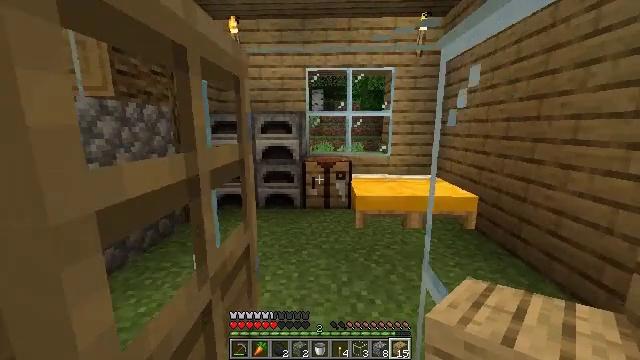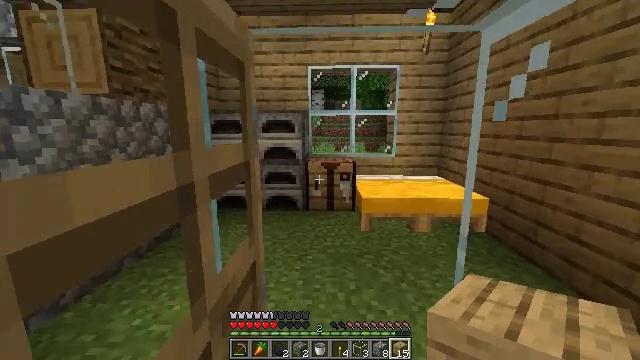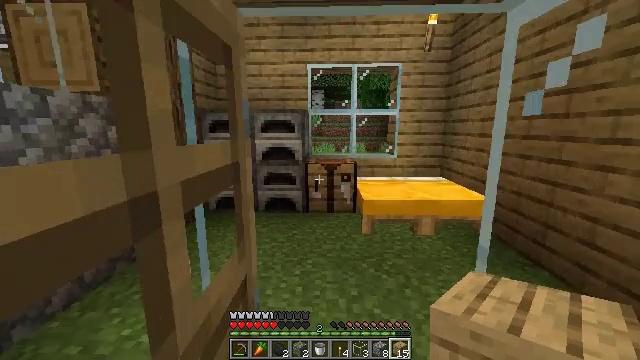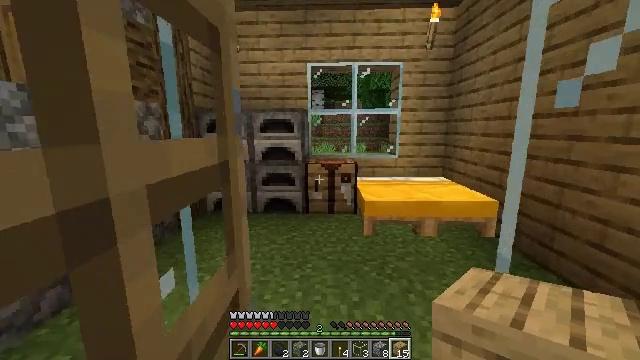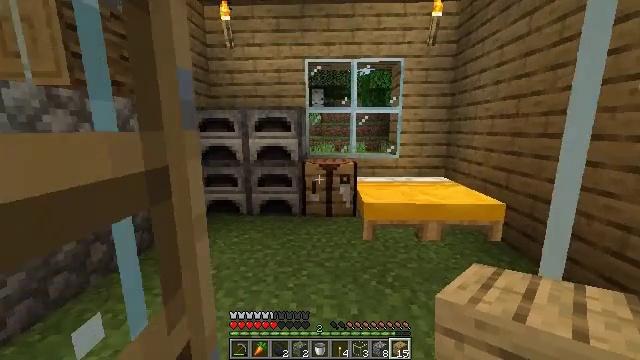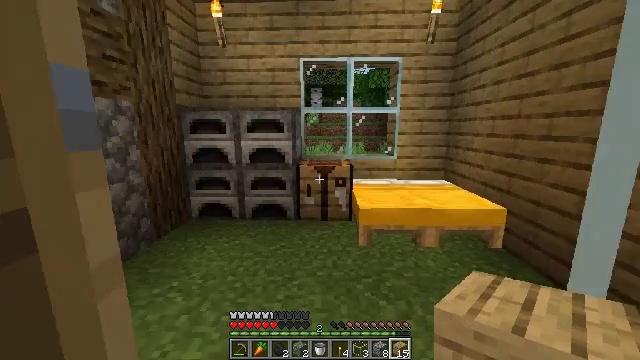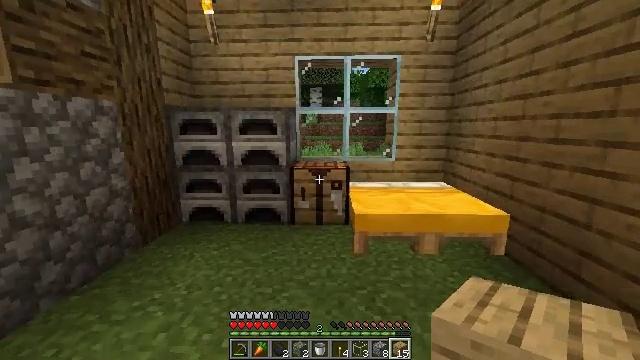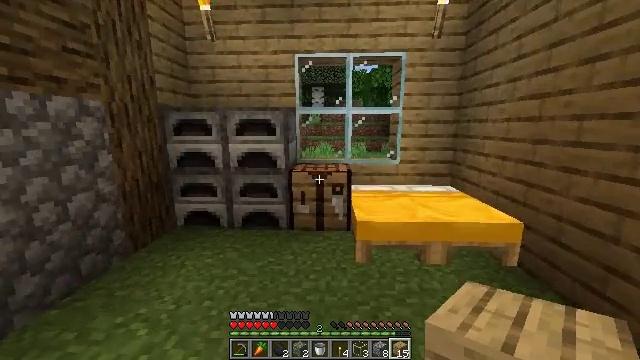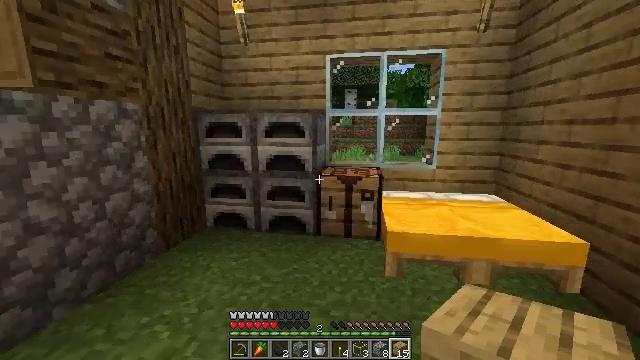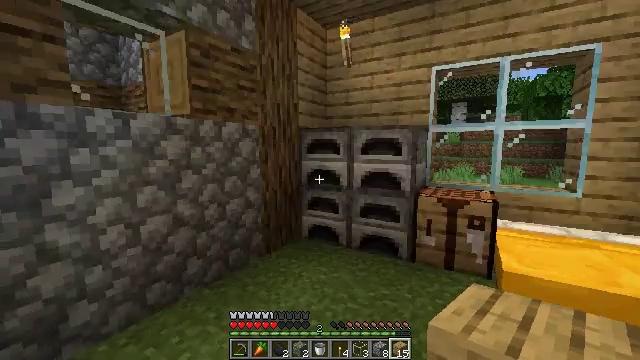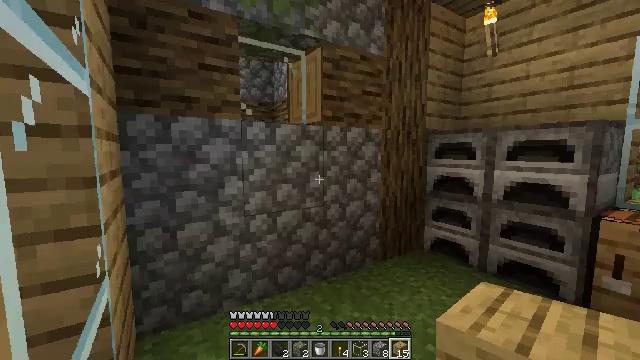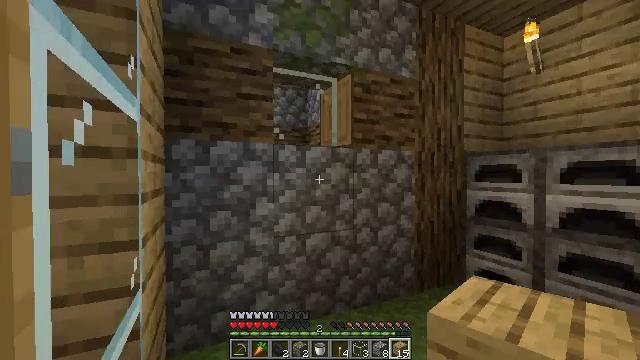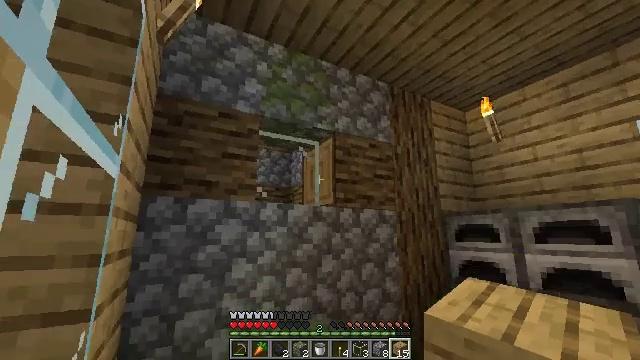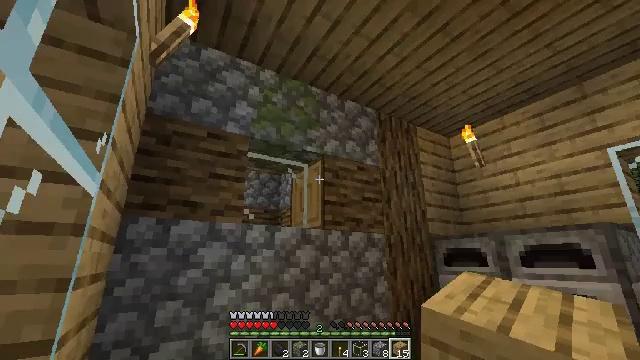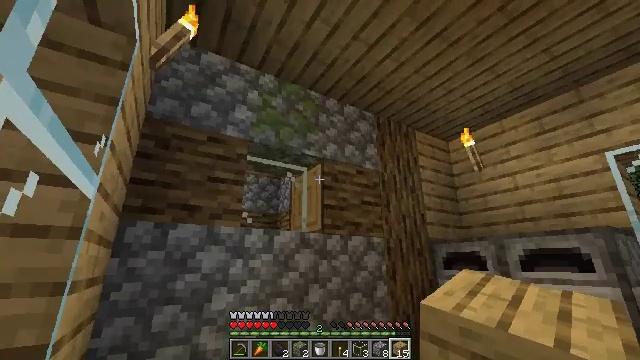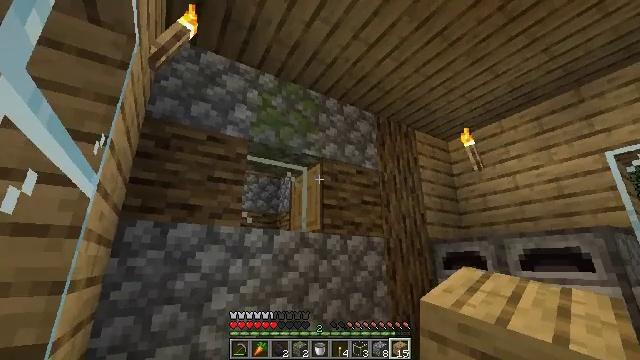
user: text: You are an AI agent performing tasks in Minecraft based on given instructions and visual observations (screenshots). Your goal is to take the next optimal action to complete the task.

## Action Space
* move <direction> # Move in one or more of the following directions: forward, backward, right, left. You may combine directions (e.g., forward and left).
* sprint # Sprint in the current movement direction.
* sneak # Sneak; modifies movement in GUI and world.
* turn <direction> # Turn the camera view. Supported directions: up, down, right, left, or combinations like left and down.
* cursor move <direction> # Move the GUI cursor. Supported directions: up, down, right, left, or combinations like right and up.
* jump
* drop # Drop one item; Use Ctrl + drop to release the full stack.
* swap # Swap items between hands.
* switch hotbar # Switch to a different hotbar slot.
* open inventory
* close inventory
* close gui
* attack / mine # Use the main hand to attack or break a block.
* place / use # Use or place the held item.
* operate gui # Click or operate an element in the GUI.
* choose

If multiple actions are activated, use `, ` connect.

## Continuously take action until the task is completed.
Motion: motion action
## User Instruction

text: Destroy the glass pane to clear a path.
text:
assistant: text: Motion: move forward and move left
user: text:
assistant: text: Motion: move forward and move left
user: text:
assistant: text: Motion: move forward and move left
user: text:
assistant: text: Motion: move forward and move right
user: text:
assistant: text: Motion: move forward and move right
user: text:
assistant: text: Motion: move forward and move right
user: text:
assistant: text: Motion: move forward and move right
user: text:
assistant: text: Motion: move forward and move right, turn left
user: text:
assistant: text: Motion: turn left and up
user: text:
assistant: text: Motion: turn left and up
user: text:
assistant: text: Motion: turn left and up
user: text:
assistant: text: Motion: turn right and up
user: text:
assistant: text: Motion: turn right and up
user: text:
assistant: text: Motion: no_op
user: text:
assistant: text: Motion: no_op
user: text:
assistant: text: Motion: no_op
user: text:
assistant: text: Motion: no_op
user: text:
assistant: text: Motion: move right
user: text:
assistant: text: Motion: move right
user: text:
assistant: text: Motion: move right
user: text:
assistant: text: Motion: move right
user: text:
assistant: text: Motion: move right
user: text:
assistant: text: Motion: move right, turn left and down
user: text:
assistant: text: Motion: turn left and down
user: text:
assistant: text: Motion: turn left and down
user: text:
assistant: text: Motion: turn down
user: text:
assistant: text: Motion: no_op
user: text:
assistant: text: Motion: no_op
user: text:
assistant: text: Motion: no_op
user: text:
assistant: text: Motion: no_op